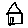
Label: house